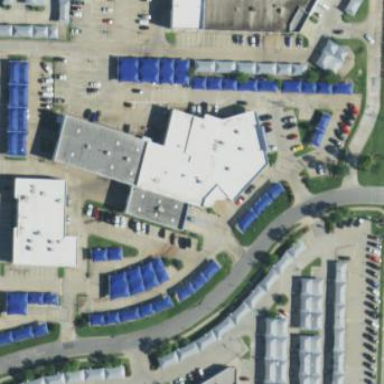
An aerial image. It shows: Retail building housing car shop.